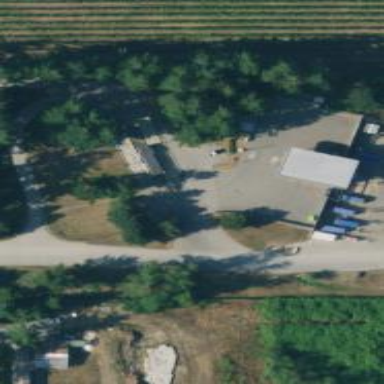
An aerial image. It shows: Weighbridge facility.